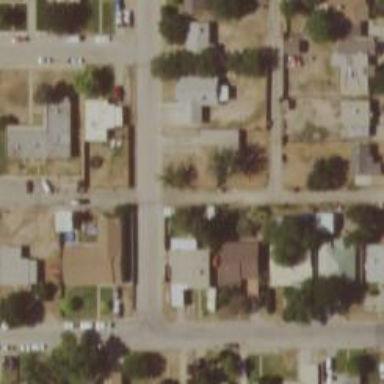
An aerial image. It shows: Alleyway designated as service road.